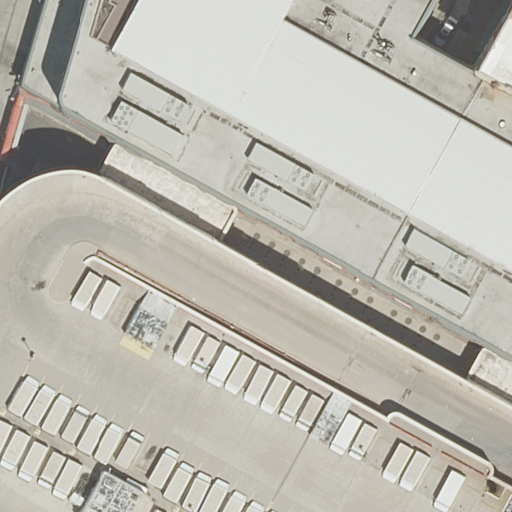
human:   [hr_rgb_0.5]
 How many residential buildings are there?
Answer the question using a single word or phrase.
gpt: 3

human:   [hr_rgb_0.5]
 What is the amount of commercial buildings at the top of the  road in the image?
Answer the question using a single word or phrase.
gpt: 0

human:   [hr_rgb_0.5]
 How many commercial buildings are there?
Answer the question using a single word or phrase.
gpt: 0

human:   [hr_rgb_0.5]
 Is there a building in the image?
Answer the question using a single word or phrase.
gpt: yes

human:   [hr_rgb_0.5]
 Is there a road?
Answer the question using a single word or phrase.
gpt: yes

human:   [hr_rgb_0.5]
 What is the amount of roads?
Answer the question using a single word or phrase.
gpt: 1

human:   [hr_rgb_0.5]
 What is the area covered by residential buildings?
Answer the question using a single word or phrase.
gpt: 8230m2

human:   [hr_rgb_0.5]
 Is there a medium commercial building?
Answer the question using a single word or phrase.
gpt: no

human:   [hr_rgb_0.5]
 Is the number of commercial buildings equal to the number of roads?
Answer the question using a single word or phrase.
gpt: no

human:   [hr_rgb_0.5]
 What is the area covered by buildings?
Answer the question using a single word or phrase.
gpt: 8230m2

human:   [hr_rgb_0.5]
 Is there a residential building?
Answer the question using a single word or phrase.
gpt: yes

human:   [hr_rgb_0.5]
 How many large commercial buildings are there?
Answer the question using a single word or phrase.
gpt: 0

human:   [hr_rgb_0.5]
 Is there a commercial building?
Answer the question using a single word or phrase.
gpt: no

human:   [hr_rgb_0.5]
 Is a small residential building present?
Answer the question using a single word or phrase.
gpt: yes

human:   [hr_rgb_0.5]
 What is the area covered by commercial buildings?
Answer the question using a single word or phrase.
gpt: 0m2

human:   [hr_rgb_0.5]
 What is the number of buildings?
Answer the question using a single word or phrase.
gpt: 3

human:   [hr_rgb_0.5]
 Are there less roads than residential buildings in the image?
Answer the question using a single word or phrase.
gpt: yes

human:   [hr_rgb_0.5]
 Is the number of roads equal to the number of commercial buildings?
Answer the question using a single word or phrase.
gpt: no

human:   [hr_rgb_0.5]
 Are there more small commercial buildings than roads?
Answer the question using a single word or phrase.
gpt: no

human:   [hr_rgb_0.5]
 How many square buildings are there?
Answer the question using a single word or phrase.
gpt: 0

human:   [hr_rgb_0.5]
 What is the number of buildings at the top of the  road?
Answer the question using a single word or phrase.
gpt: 1

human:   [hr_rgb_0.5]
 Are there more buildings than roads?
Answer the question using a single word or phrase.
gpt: yes

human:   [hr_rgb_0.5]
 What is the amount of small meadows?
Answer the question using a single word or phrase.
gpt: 0

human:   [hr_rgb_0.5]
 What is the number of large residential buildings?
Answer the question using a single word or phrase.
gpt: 2

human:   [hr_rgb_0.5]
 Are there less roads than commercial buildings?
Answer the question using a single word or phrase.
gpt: no

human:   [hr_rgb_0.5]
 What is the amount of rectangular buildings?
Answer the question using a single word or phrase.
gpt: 1

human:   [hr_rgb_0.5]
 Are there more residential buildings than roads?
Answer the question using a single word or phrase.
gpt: yes

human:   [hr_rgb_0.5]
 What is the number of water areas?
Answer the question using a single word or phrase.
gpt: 0

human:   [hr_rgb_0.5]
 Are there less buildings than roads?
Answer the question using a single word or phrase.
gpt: no

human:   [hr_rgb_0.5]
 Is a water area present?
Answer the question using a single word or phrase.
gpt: no

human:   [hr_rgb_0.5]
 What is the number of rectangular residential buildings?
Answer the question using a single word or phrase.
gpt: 1

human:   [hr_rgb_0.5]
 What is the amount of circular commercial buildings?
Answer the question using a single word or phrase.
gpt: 0

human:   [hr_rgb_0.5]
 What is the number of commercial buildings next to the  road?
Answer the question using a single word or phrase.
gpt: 0

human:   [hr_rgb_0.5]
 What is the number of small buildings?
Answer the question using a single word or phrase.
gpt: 1

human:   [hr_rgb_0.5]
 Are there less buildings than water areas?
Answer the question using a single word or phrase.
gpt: no

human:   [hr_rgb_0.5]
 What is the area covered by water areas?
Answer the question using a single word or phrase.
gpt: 0m2

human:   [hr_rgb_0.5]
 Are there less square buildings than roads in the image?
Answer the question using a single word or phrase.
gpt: yes

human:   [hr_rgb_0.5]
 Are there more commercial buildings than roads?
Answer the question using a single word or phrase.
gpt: no

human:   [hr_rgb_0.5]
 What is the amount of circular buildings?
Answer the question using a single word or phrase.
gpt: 0

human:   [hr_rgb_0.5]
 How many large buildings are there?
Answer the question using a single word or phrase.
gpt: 2

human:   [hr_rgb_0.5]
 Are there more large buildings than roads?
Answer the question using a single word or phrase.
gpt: yes

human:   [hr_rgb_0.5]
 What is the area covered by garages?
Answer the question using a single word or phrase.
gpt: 0m2

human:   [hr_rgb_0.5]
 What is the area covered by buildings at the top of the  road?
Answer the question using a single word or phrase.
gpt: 2843m2

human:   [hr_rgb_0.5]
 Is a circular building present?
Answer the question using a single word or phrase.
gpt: no

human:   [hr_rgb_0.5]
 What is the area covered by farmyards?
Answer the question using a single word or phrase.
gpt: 0m2

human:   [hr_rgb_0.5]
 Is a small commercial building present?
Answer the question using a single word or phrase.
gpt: no

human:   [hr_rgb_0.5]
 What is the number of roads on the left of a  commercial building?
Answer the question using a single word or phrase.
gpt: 0

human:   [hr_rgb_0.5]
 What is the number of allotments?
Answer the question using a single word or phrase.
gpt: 0

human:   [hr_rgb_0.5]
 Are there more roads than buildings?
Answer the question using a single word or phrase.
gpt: no

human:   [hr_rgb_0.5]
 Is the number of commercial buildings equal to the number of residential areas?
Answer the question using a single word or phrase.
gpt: yes

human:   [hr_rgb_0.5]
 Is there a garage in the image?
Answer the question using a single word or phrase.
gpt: no

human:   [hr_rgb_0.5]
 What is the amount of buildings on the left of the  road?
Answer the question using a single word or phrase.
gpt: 0

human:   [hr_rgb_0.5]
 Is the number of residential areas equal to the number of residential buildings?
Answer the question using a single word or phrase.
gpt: no

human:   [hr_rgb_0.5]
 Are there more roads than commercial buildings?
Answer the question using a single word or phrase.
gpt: yes

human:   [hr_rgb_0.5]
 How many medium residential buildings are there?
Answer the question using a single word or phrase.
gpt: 0

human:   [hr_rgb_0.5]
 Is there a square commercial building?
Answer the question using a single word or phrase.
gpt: no

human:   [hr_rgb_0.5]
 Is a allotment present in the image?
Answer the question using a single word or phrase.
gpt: no

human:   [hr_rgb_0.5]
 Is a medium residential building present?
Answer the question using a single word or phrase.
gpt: no

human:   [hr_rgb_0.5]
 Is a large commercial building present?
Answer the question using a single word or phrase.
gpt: no

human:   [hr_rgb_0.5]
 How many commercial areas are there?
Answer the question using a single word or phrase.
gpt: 0

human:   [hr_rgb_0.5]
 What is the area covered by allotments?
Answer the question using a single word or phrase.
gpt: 0m2

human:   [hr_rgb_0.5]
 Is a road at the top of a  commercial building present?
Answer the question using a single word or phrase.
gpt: no

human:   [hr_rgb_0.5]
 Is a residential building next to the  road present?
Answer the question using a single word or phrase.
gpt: yes

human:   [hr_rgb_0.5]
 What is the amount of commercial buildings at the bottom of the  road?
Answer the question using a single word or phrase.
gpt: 0